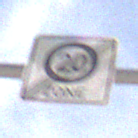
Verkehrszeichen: EndeZone20
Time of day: MorningAfternoon
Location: Outdoor (Suburban)
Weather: PartlyCloudy
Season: NotSpecified
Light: Natural